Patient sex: M
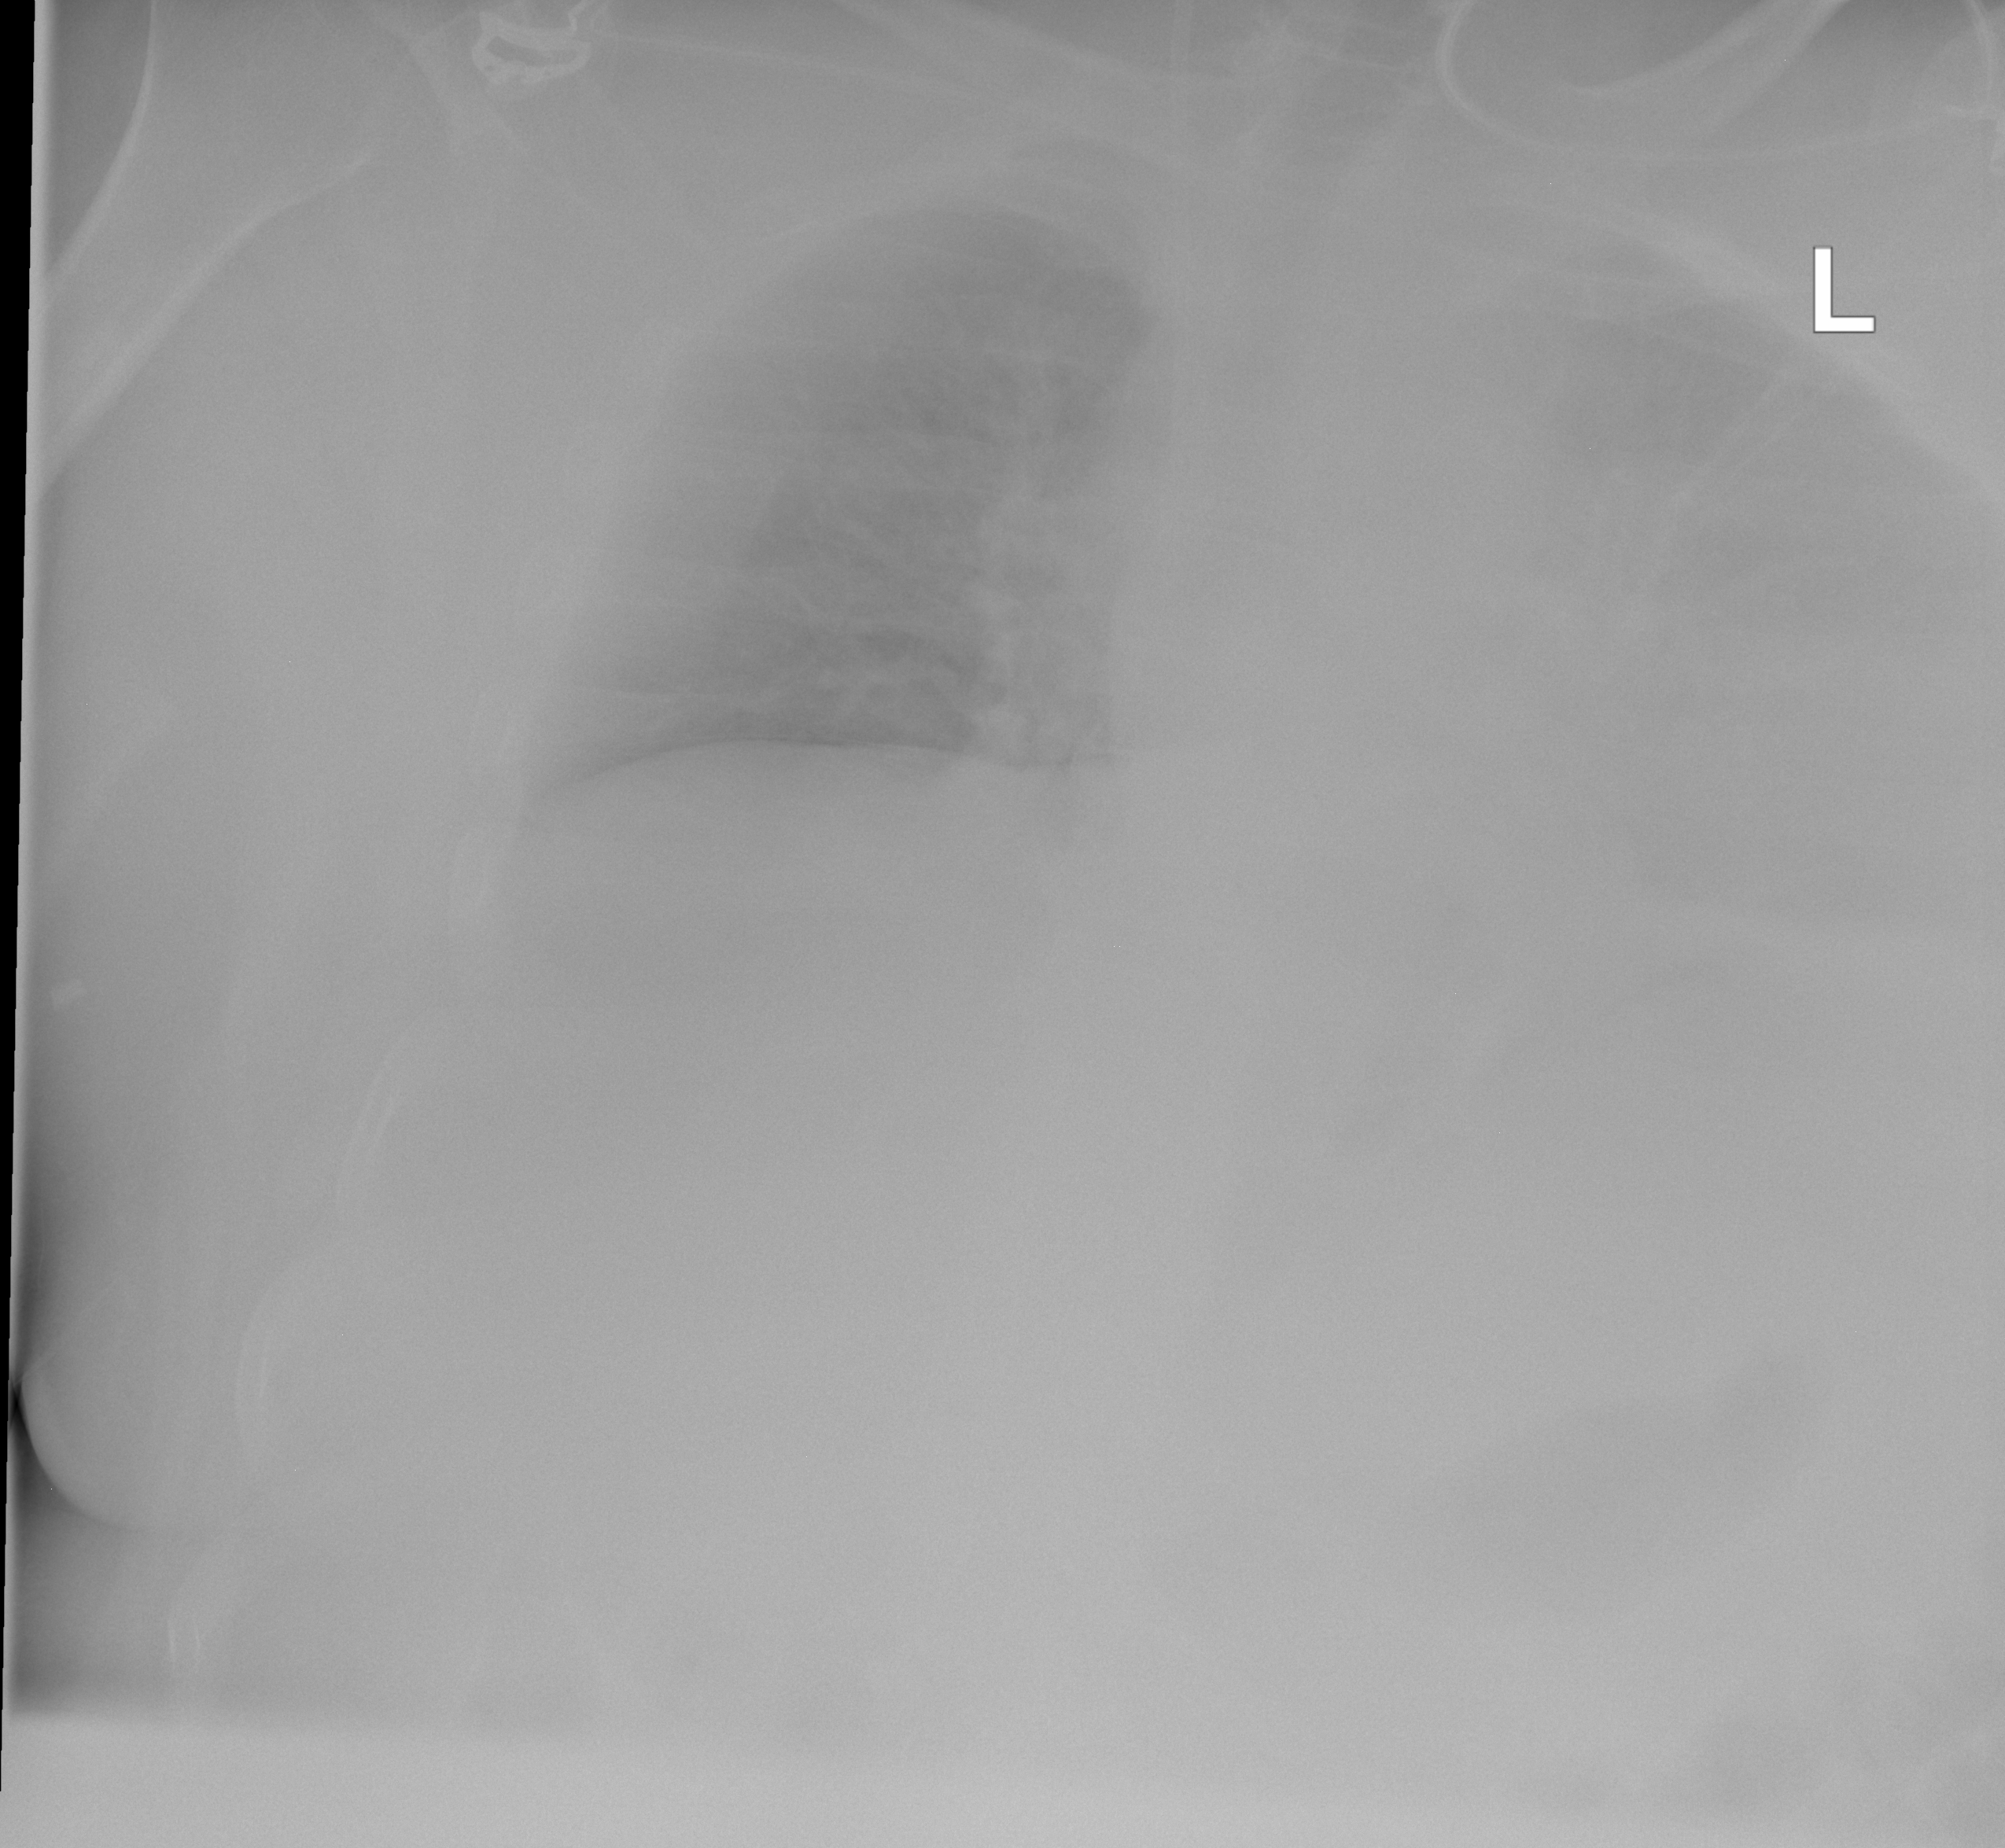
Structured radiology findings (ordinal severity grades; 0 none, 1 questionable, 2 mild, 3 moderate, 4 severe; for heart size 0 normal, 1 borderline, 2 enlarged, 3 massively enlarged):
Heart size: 0
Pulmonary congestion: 2
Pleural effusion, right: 0
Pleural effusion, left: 3
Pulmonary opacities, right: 0
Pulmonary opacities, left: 0
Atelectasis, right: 0
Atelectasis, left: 3